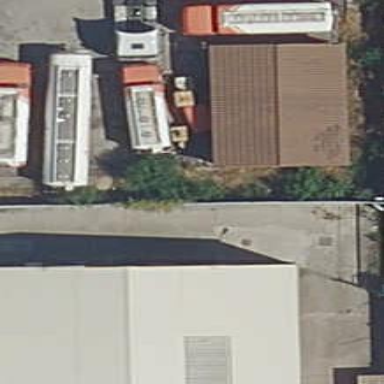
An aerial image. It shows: Industrial building.